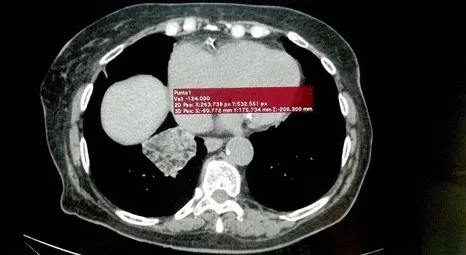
Thoracic CT 26 months after cessation of petroleum jelly.
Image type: radiology (ct)